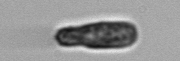
Label: Pseudochattonella_farcimen